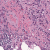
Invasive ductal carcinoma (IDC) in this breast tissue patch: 1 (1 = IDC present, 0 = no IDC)